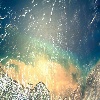
Label: water